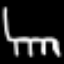
Label: chair